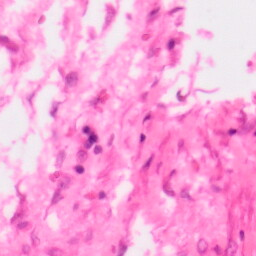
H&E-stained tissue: Colon